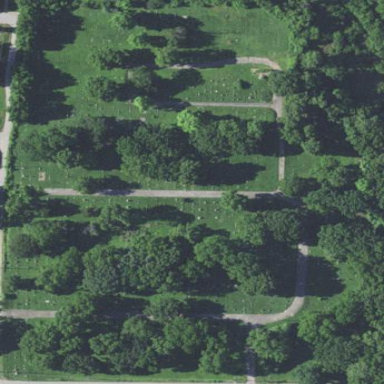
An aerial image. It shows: Cemetery.